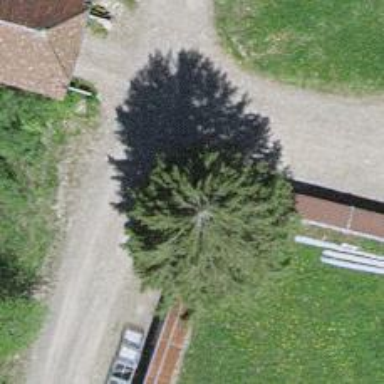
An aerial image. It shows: Bench for seating.